Field crop: maize
Growth stage: 2
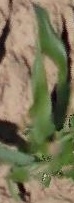
Species: maize